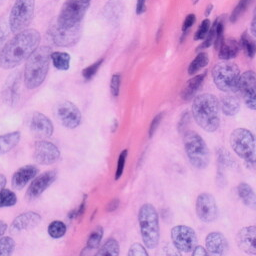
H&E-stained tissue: Skin